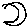
Label: moon